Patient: sex M, age 65
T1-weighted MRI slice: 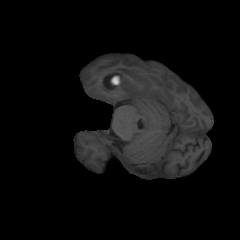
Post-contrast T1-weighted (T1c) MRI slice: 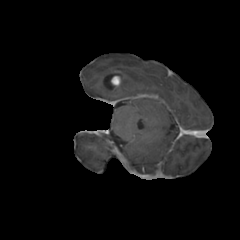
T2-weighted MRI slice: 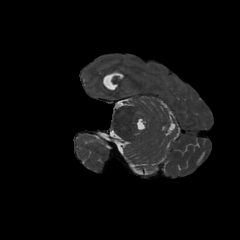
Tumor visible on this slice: yes
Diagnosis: Glioblastoma, IDH-wildtype
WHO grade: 4